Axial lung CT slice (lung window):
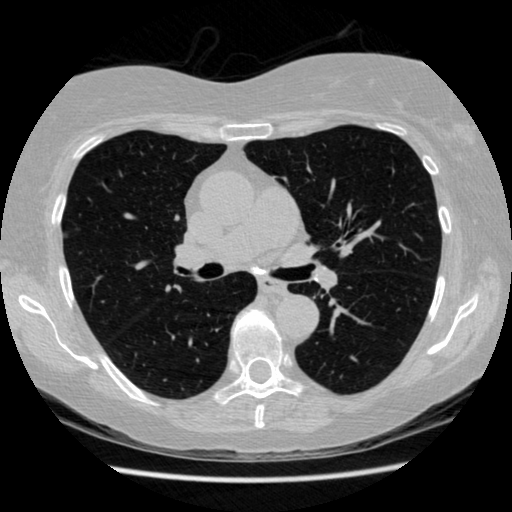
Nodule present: yes
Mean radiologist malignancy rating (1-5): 2.5